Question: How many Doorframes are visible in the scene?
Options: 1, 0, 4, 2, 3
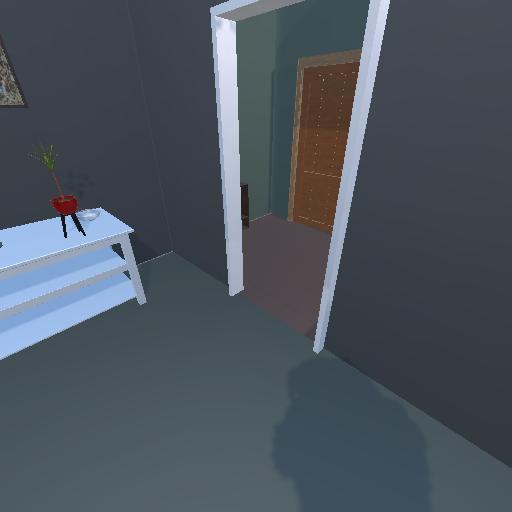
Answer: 1